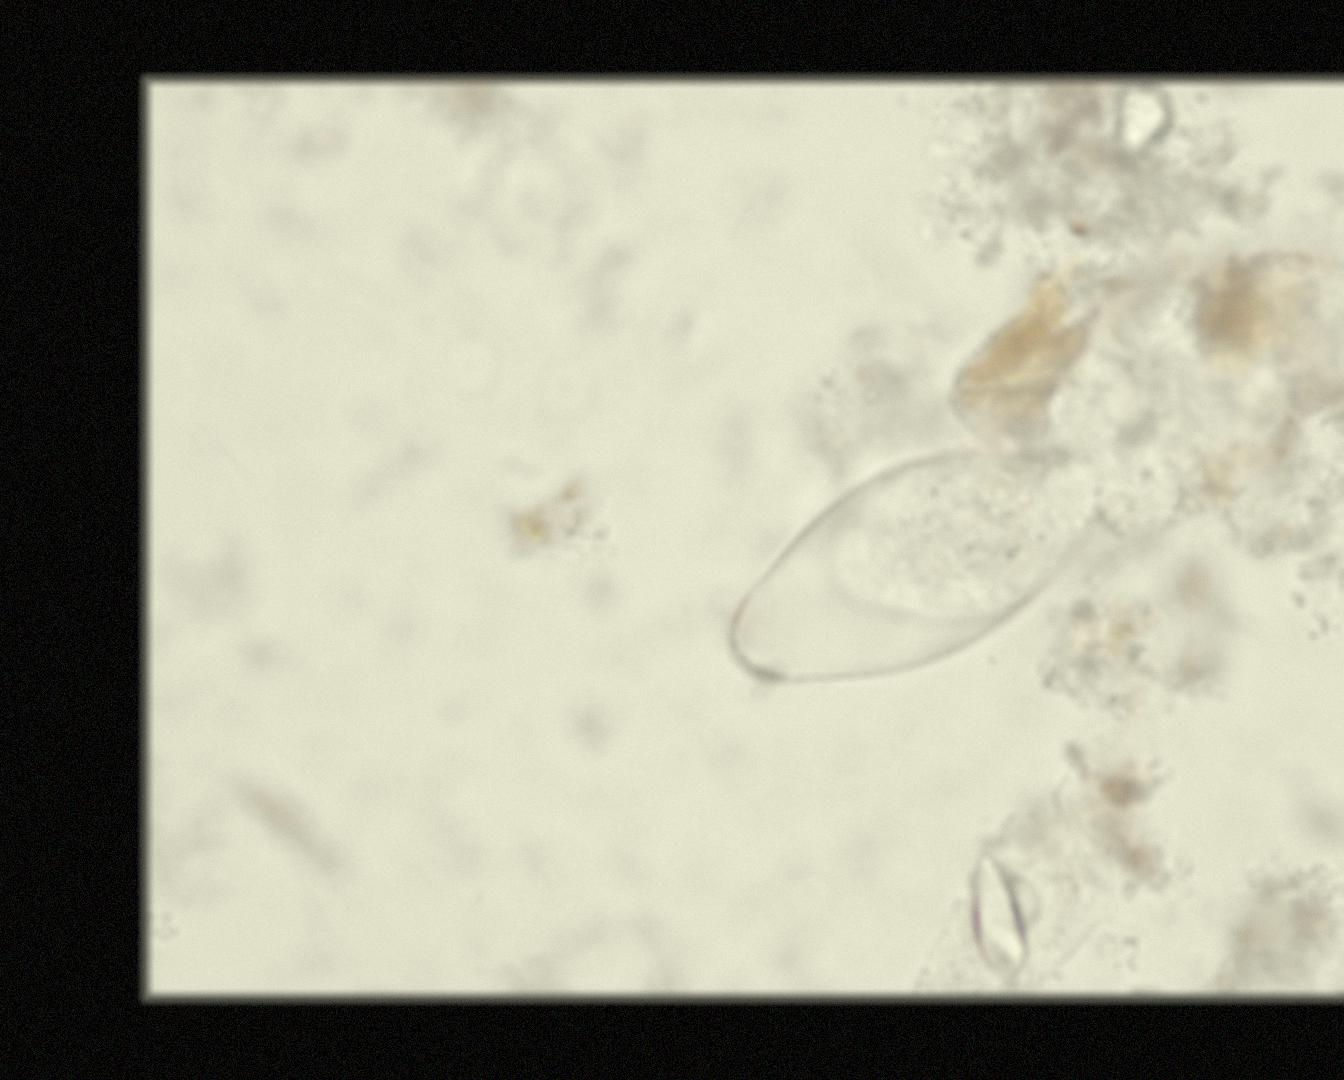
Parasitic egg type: Fasciolopsis buski